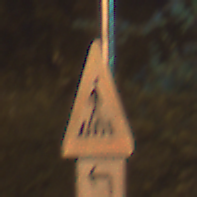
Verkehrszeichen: FussgaengerueberwegLinks
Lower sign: RichtungsangabeDurchPfeile2
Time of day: Night
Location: Outdoor (Urban)
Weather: PartlyCloudy
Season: NotSpecified
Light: Artificial